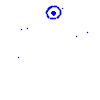
Particle: electron